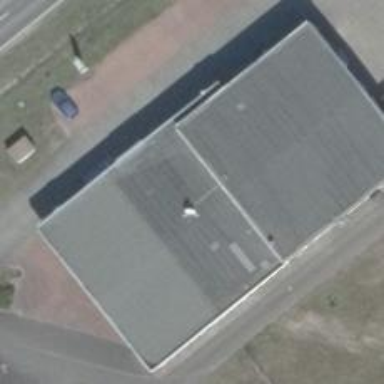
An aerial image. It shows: Shop that sells cars.